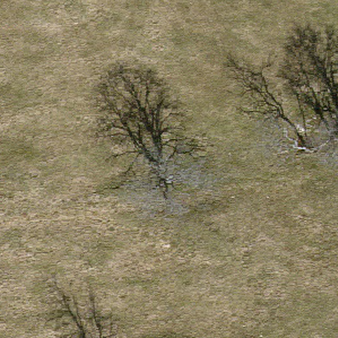
Label: other